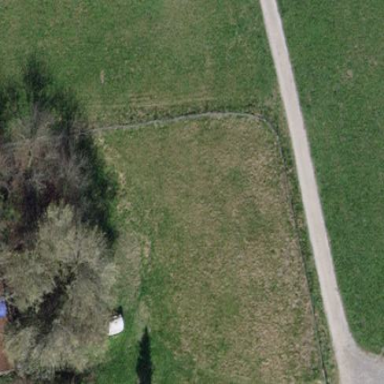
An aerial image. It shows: Fence surrounding meadow.